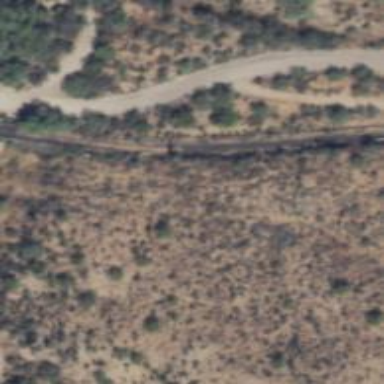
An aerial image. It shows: Abandoned railway.